Field crop: maize
Growth stage: 2
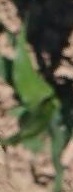
Species: maize